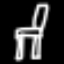
Label: chair